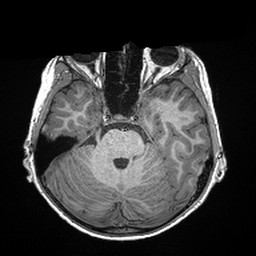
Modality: T1w
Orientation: coronal
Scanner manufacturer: siemens
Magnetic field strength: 3 T
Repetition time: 2.3 s
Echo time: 0.00298 s